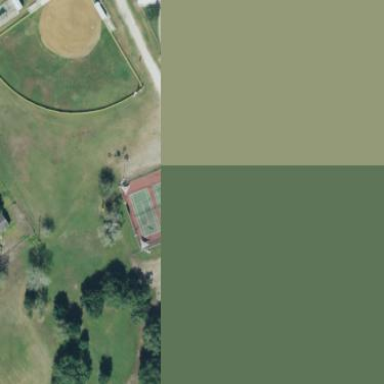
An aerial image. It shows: Tennis court on pitch designated for leisure land.